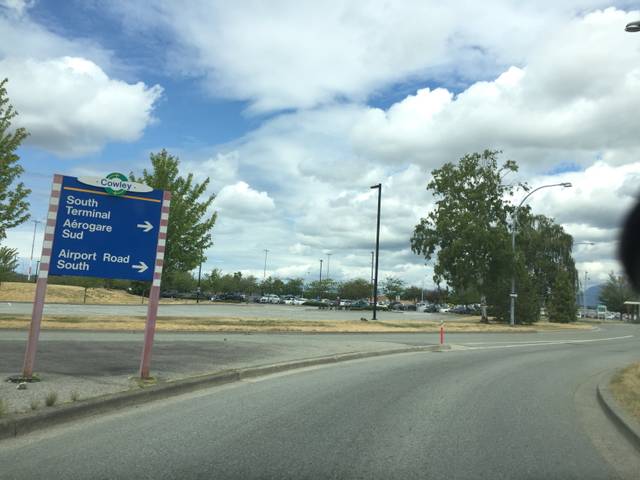
Region: Canada
Coordinates: 49.179, -123.168